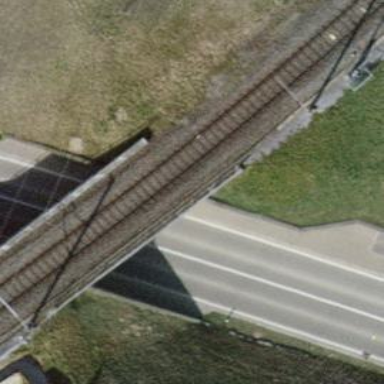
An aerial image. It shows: Single-track railway bridge with contact lines for electrification.